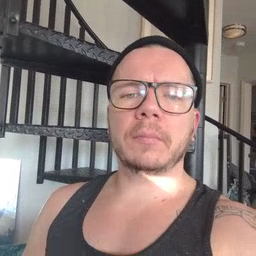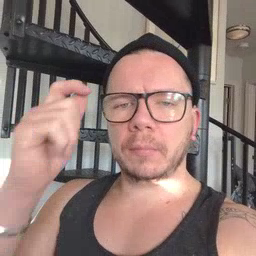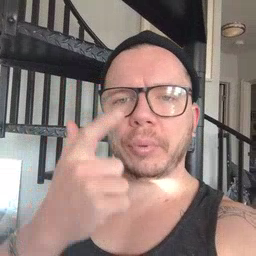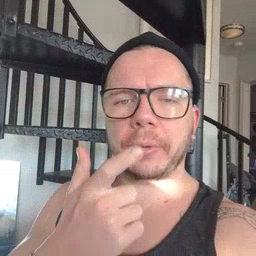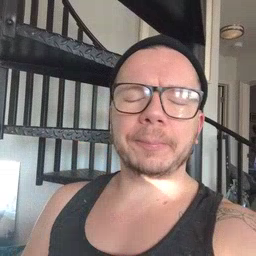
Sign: brother